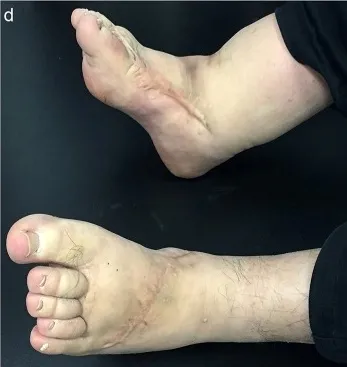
Father patient, edema in right lower limb could be detected; the left lower limb became normal post plastic surgery.
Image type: radiology (ct)